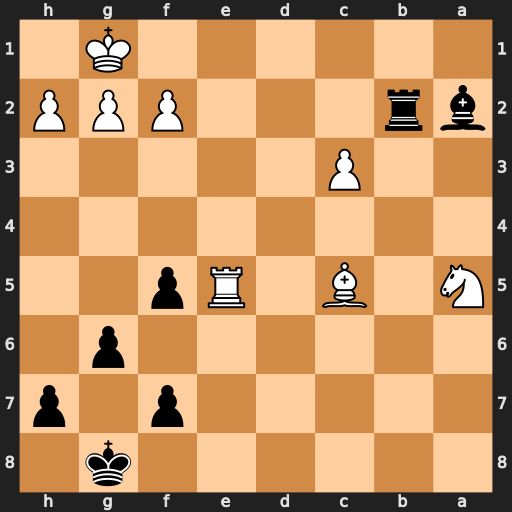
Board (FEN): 6k1/5p1p/6p1/N1B1Rp2/8/2P5/br3PPP/6K1
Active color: b
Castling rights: -
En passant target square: -
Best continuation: Rb1+ Re1 Rxe1#